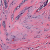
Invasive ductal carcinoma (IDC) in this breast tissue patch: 0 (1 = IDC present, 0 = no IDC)